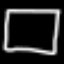
Label: square